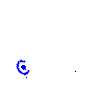
Particle: pion